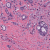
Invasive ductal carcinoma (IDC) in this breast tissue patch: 1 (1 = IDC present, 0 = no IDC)